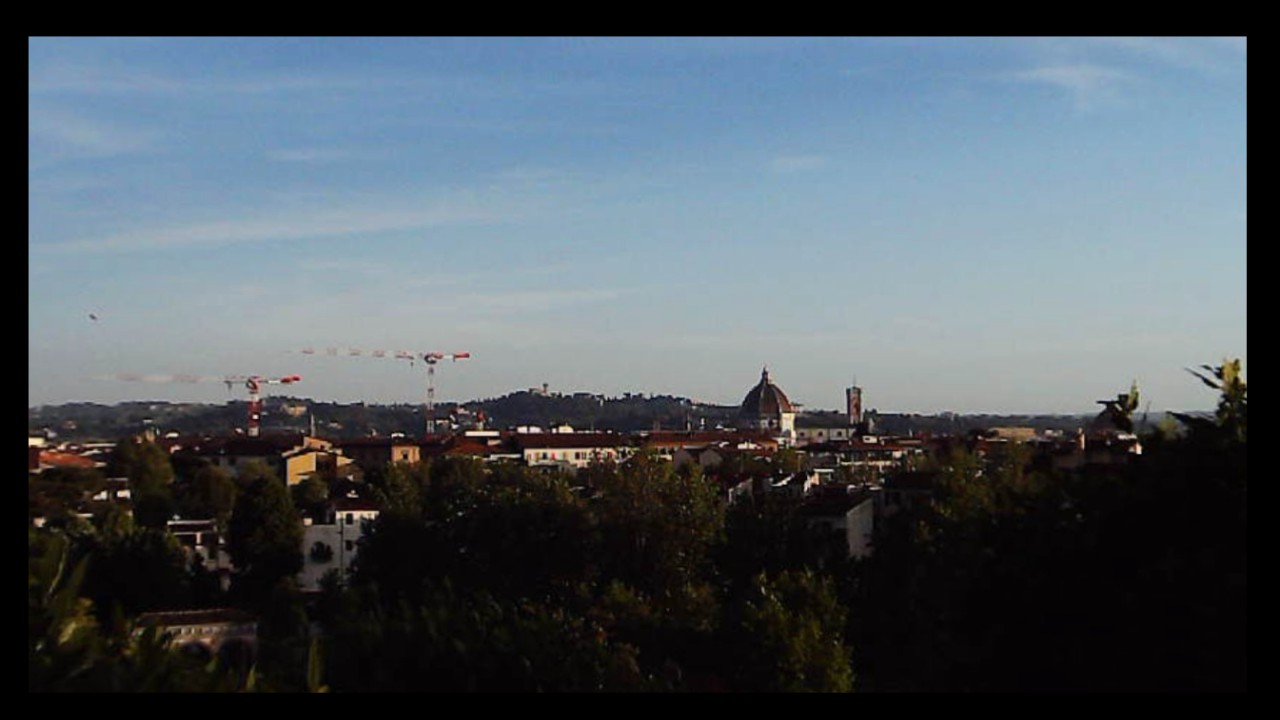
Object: DarwinFPV cineape20